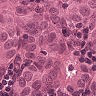
Metastatic tissue present: yes